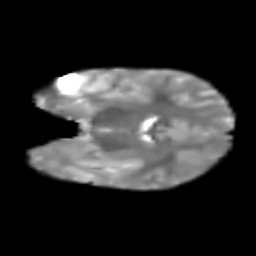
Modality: T2w
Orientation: coronal
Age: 7
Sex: female
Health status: healthy